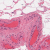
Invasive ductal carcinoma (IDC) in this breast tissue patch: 0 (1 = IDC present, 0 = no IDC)